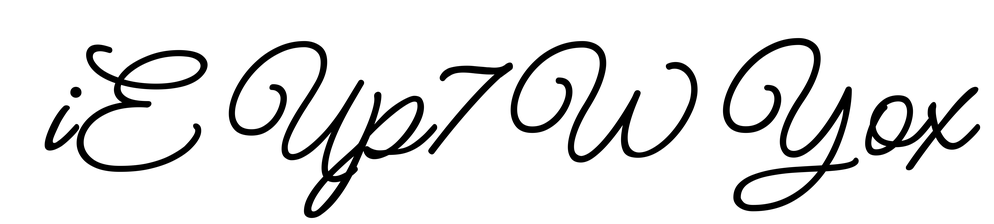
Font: MeowScript-Regular